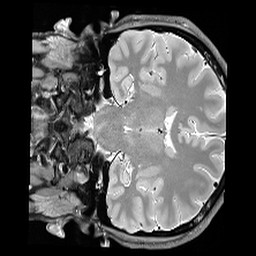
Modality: PDw
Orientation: coronal
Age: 30
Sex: male
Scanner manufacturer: siemens
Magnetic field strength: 3 T
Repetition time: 6.49 s
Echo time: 0.016 s